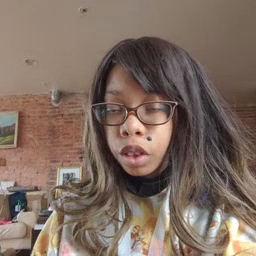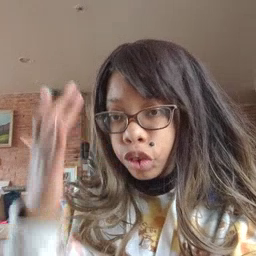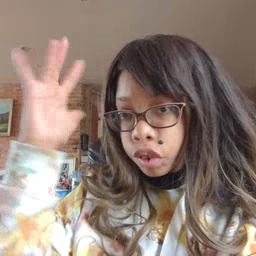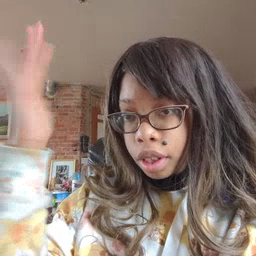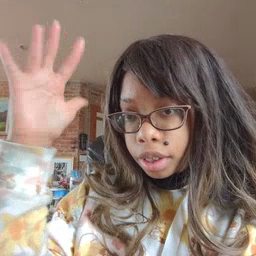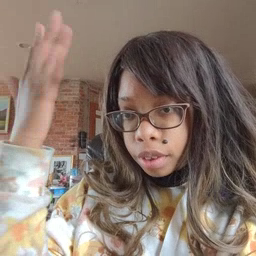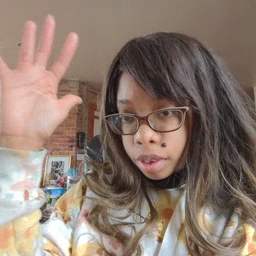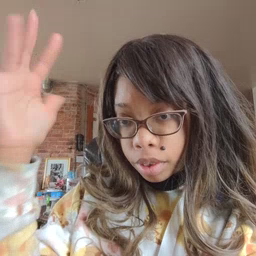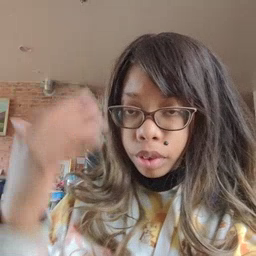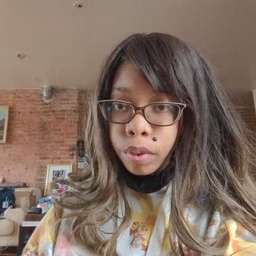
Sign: tree